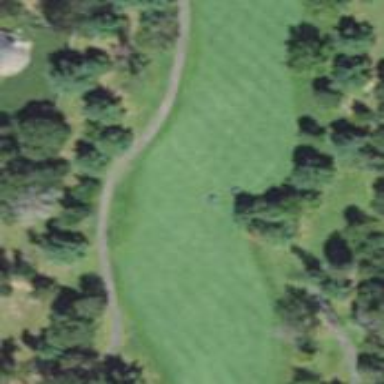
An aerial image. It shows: Golf fairway surrounded by grass.